Brain MRI, t1w sequence, axial 2D slice.
Patient: age 37, sex F, weight 95 kg, height 1.95 m
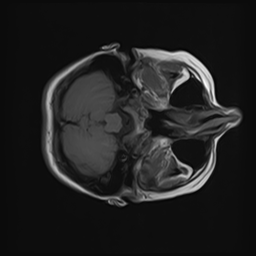